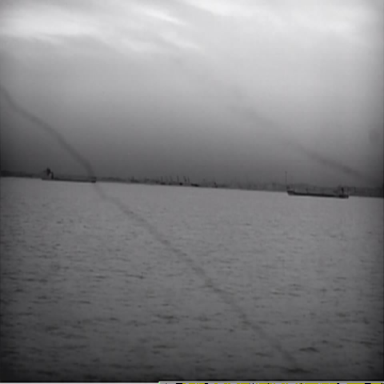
There are two liners in the infrared image.